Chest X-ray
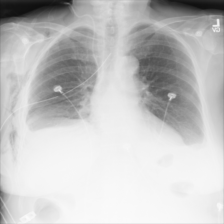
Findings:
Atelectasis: negative
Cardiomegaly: negative
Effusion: negative
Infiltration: negative
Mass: negative
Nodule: negative
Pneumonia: negative
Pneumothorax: negative
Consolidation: negative
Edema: negative
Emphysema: negative
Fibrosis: negative
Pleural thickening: negative
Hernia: negative